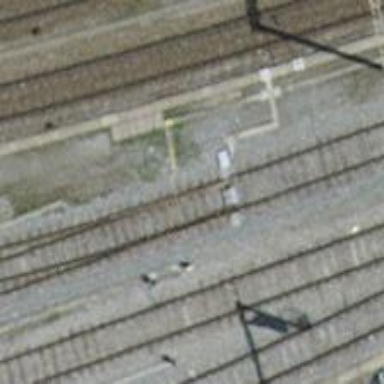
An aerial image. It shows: Railway switch.